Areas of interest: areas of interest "Scenic Spot"
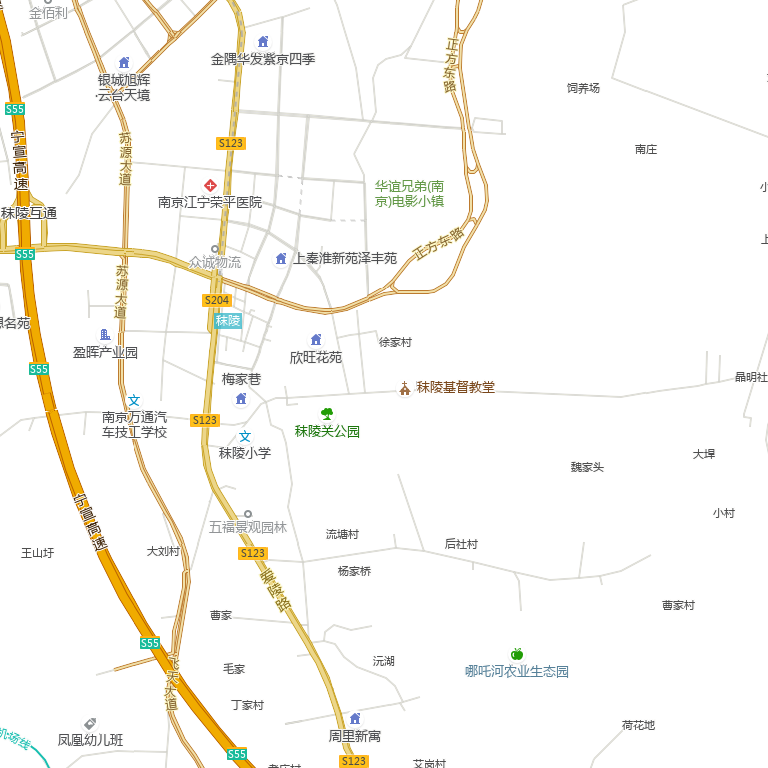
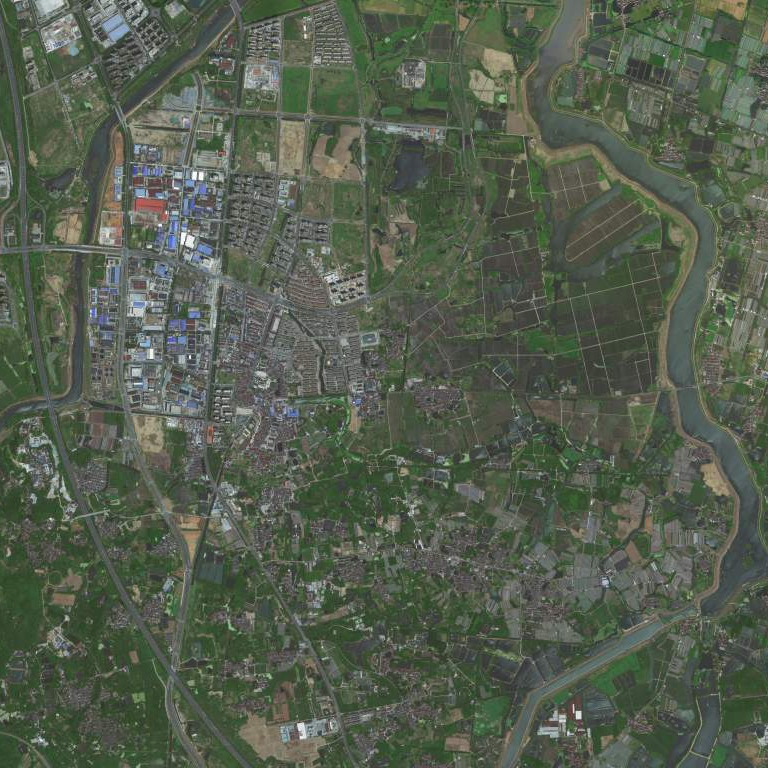